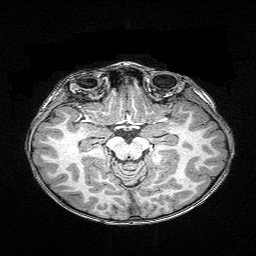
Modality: T1w
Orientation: coronal